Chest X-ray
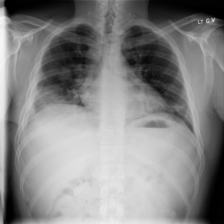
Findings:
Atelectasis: positive
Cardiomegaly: negative
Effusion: negative
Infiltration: negative
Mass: positive
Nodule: negative
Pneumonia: negative
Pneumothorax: negative
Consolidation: negative
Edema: negative
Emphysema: negative
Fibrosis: negative
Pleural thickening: negative
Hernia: negative